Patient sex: F
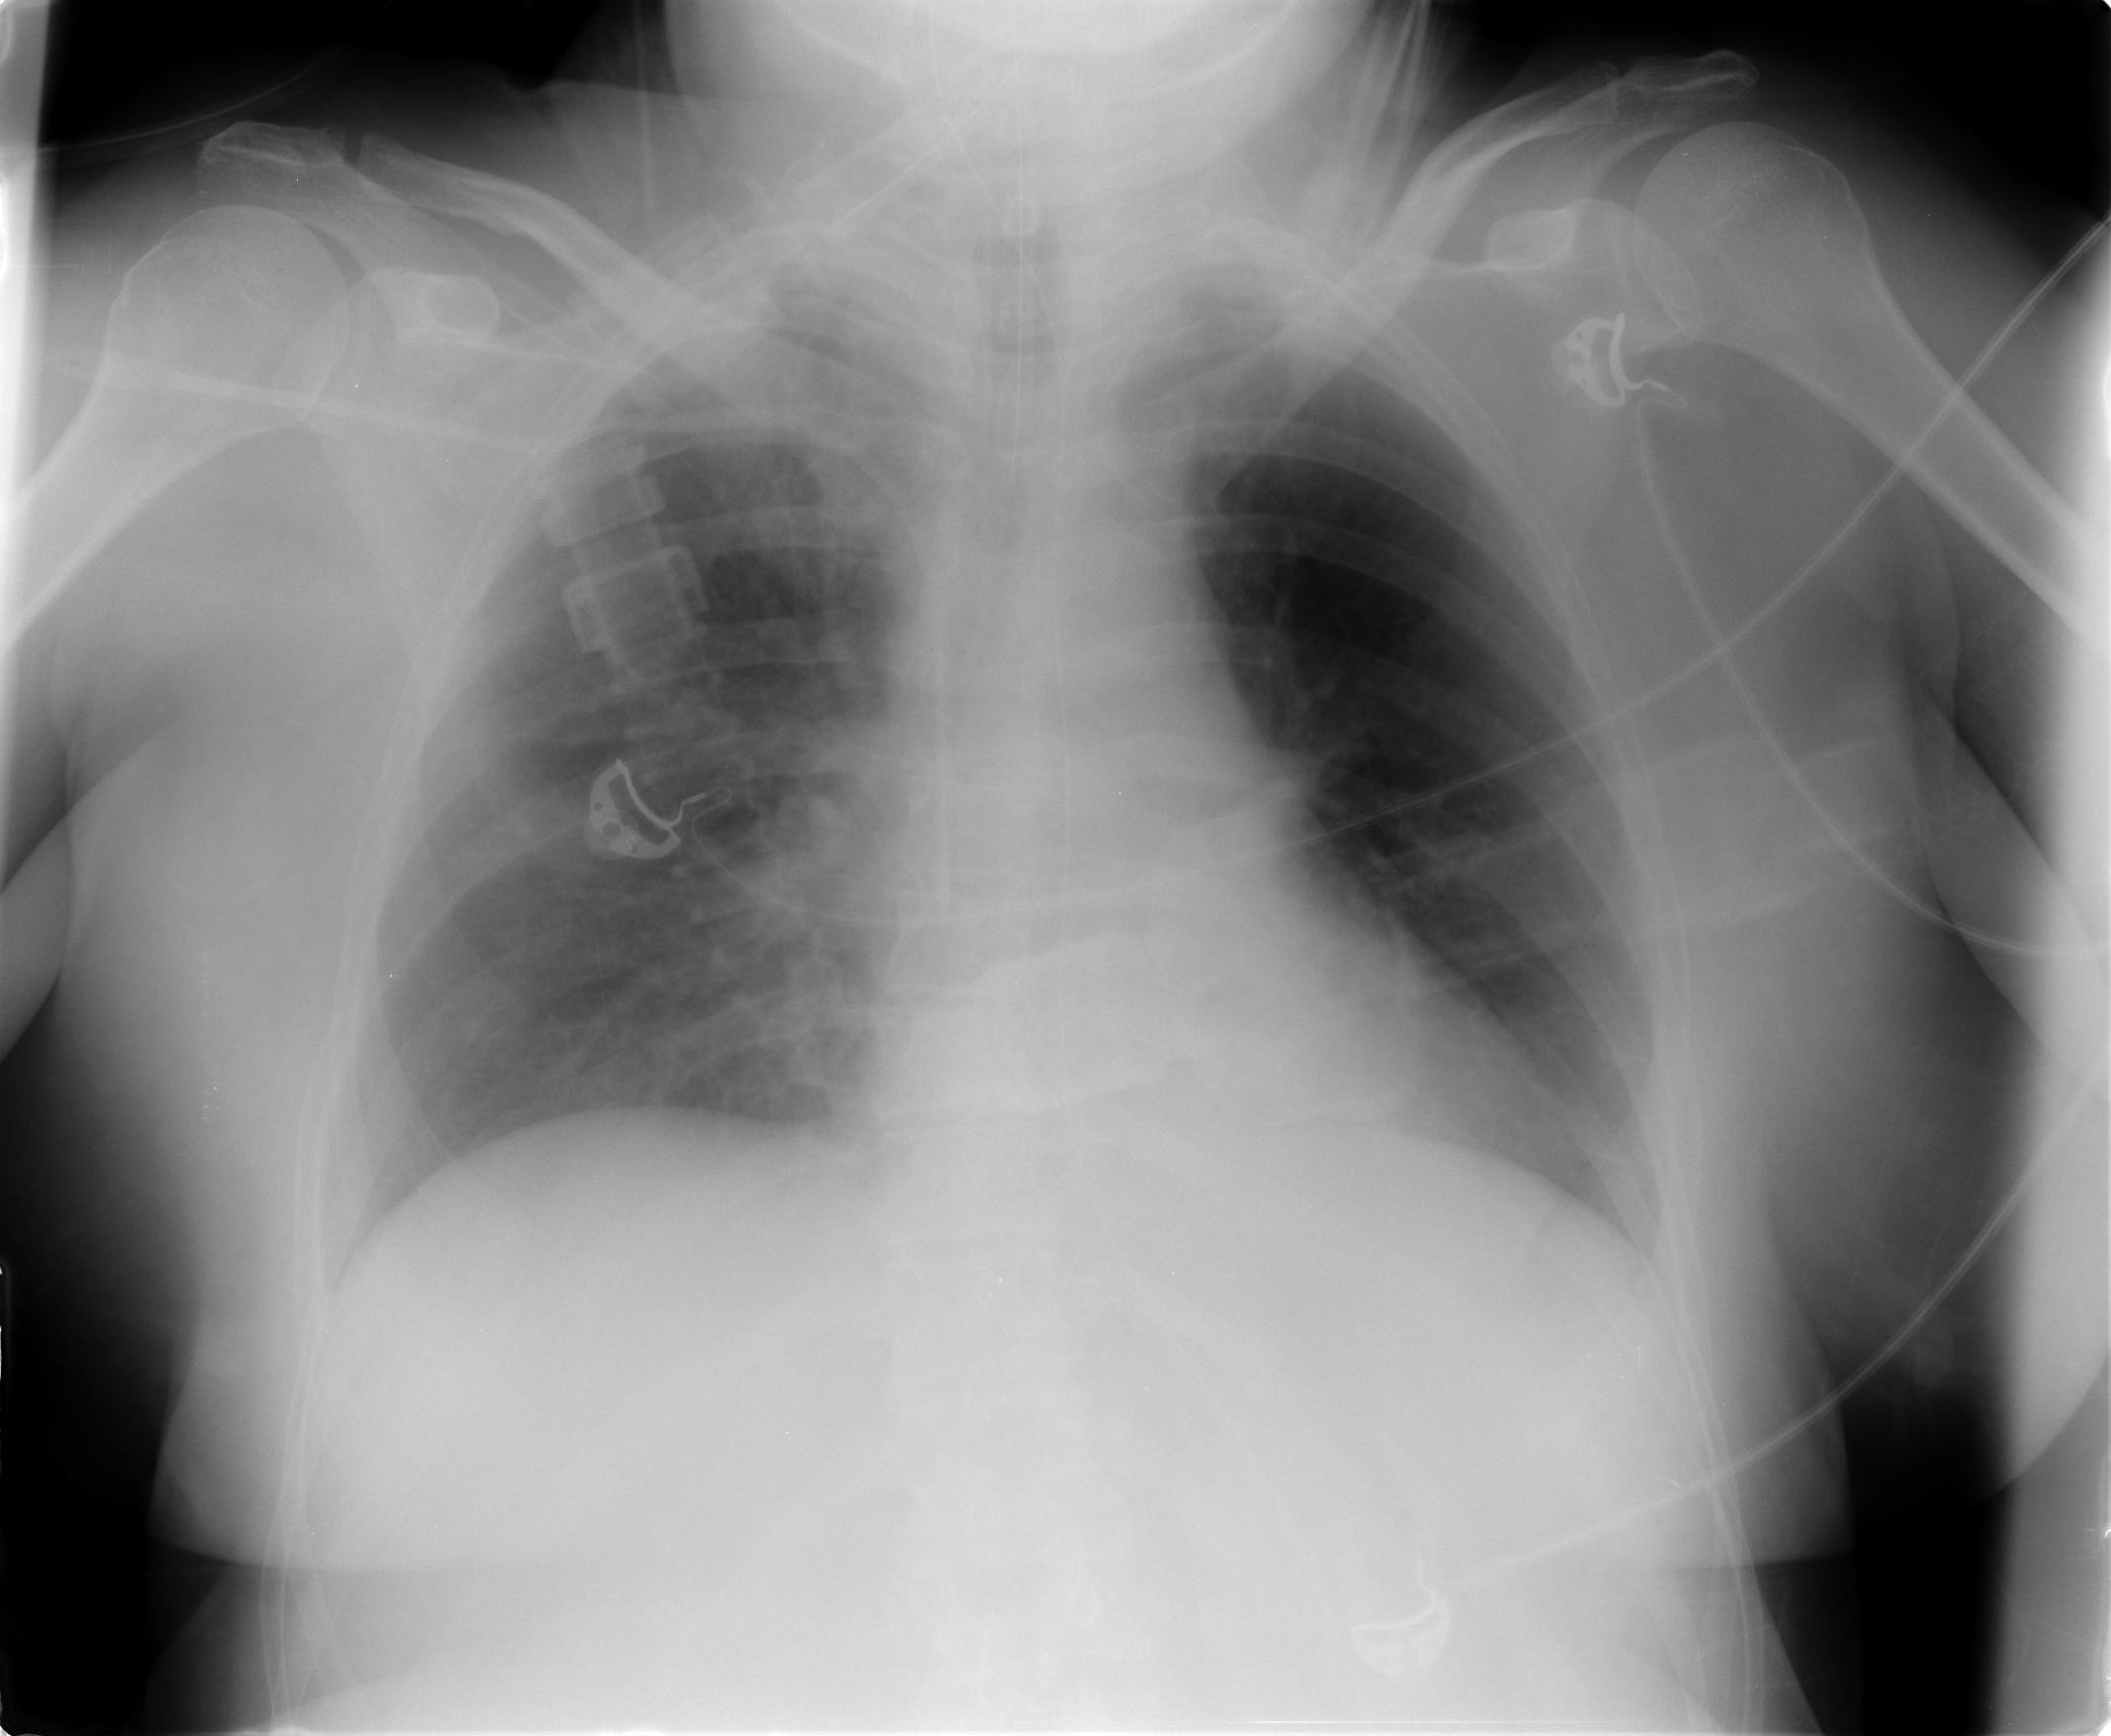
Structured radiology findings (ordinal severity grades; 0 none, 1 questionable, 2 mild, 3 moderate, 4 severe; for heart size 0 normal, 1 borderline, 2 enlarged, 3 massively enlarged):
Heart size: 0
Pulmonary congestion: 0
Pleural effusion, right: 2
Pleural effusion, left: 0
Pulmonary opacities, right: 2
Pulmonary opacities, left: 0
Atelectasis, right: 2
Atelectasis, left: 0